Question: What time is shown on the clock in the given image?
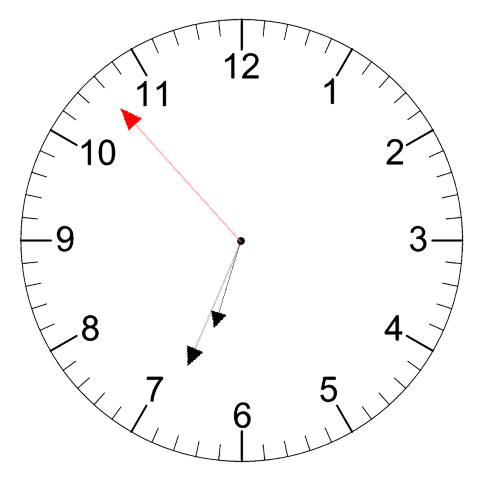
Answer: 06:33:53